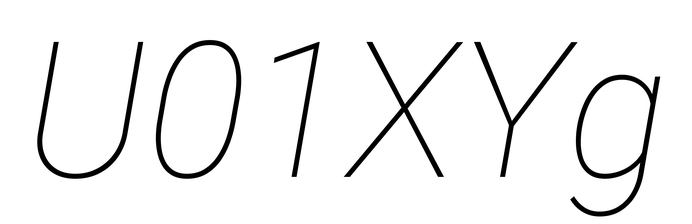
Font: Roboto-Italic_Thin_Italic